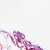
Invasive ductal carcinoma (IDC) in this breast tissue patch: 0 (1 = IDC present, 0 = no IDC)